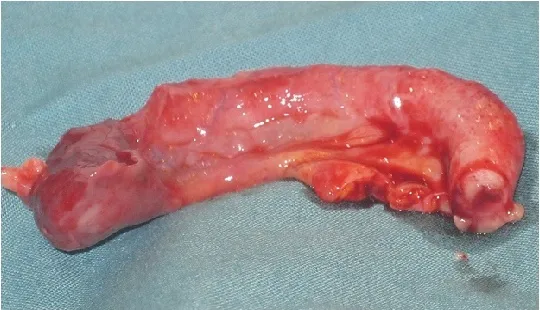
Inflamed appendix in a girl treated for missed appendicitis after self-induced abortion.
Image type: medical_photograph (other_medical_photograph)